Current action and preconditions to check: trajectory_clear

Your task: For each precondition in the list above, predict whether it will hold at this action.

Consider the current scene as observed from the mobile robot's camera, and analyze the predicted future states of all dynamic agents (e.g., people, animals, vehicles, or any moving entities) within the NEXT SECOND.

IMPORTANT: Only answer "very likely" if you are absolutely certain—based on strong, clear evidence—that a dynamic agent will violate the precondition in the predicted future state. Do NOT answer "very likely" for unlikely, ambiguous, or low-probability risks.

Ask yourself for each precondition: Is there a high probability, with clear and convincing evidence, that the predicted future states of any dynamic agent will interfere with the predicted future state of the currently executing action within the NEXT SECOND, causing that precondition to fail?

Assess the risk level based on these predictions. Use "likely" or "very likely" if motions create a clear risk of interference.

Use "neutral" or "improbable" if agents are nearby but their predicted paths are clearly diverging or non-conflicting.

Failure Risk Categories: "very improbable", "improbable", "neutral", "likely", "very likely"

Answer Format: Output ONLY the probability_of_failure value from these categories: "very improbable", "improbable", "neutral", "likely", "very likely"

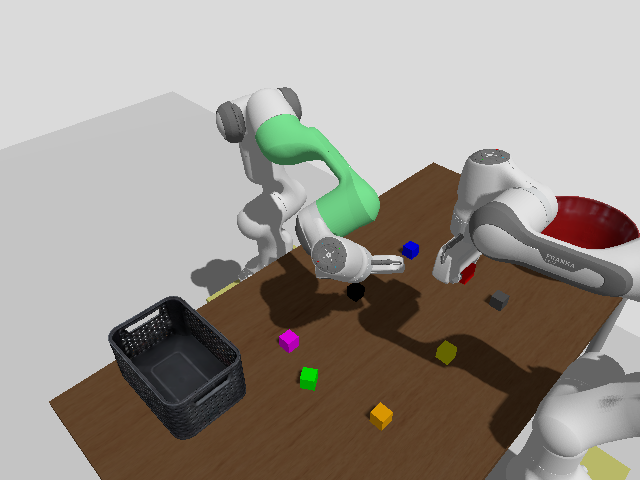

Answer: neutral